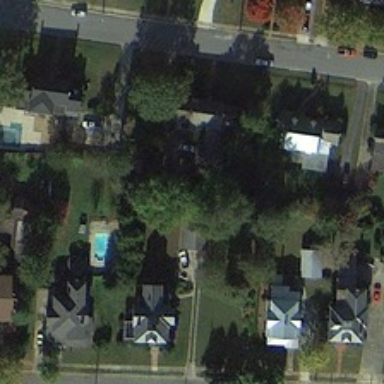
Some buildings and green trees are in a medium residential area .